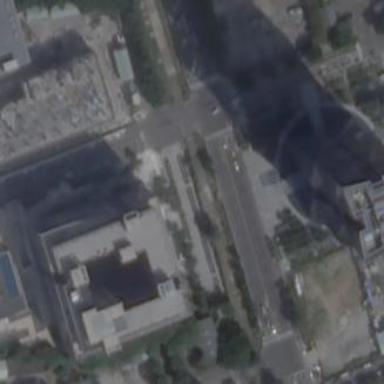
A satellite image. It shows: Commercial building.